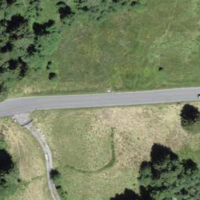
EUNIS habitat code: 23
Species observed at this site:
Veronica filiformis